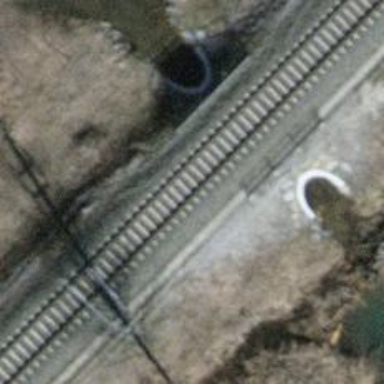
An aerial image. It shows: Railway bridge with one electrified track and contact line. The track type is main.